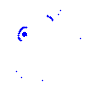
Particle: pion